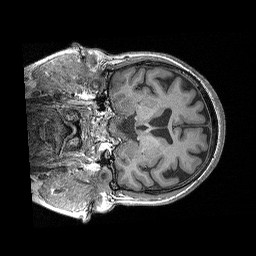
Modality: T1w
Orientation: coronal
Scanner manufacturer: siemens
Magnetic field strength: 3 T
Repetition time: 2.3 s
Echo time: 0.00298 s